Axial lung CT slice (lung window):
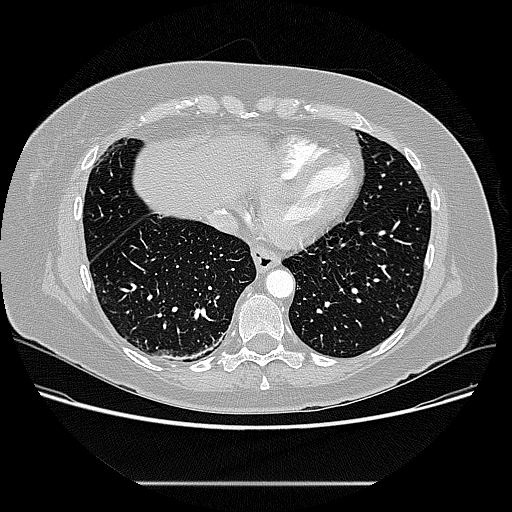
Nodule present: no